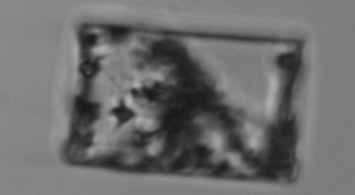
Label: Guinardia_flaccida